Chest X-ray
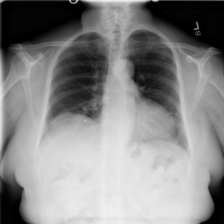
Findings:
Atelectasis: negative
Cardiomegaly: negative
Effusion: negative
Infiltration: negative
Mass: negative
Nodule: negative
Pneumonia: negative
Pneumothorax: negative
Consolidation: negative
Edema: negative
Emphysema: negative
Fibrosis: negative
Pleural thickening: negative
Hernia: negative